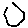
Label: hexagon